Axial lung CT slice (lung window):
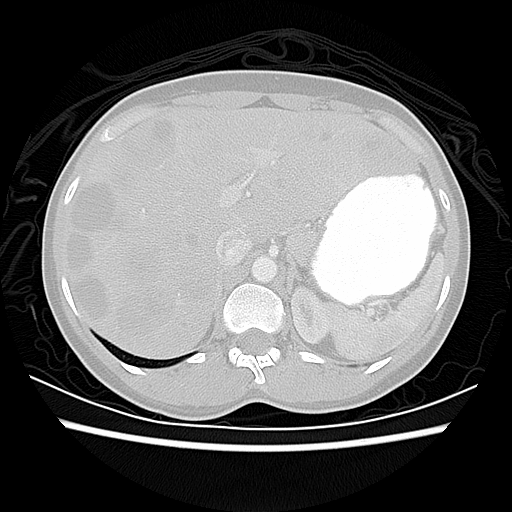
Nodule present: no